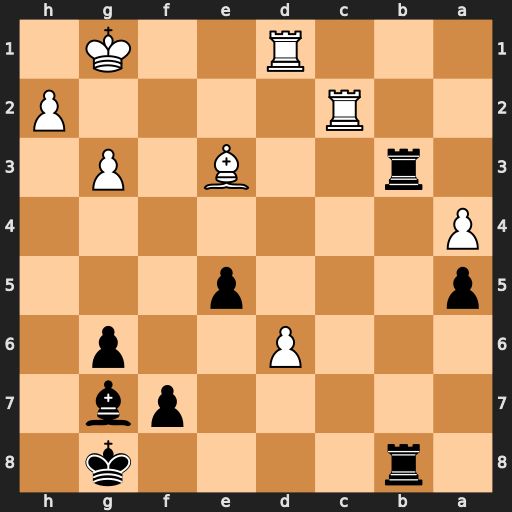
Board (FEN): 1r4k1/5pb1/3P2p1/p3p3/P7/1r2B1P1/2R4P/3R2K1
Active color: b
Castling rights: -
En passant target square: -
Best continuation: Rxe3 d7 Rd8